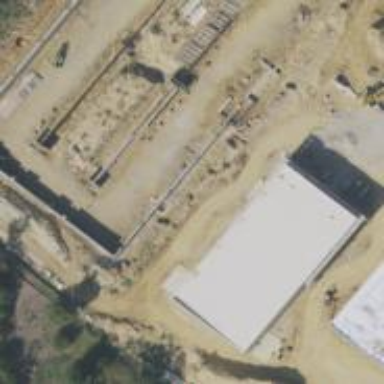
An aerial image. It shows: Building that houses fitness center.